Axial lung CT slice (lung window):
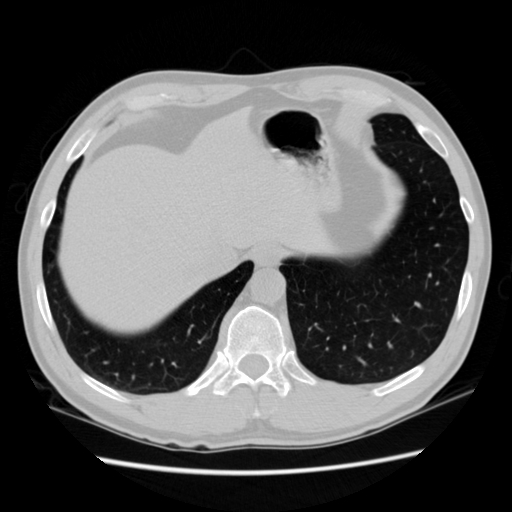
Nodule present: no